Question: I've a layout like this:
'''
<LinearLayout
android:id="@+id/linearLayout5"
android:layout_width="fill_parent"
android:layout_height="0dp"
android:layout_weight=".6"
android:orientation="horizontal"
android:weightSum="1" >
<LinearLayout
android:id="@+id/relativeLayout1"
android:layout_width="0dp"
android:layout_height="fill_parent"
android:layout_weight=".5">
<LinearLayout
android:id="@+id/linearLayout4"
android:layout_width="0dp"
android:layout_height="fill_parent"
android:layout_weight=".5"
android:weightSum="1" >
<Button
android:id="@+id/posta_ateneo"
android:layout_width="0dp"
android:layout_height="wrap_content"
android:layout_gravity="center|right" // DOESN'T WORK
android:layout_weight=".6"
android:background="@drawable/round_corner"
android:gravity="center"
android:singleLine="true"
android:text="Button 1"
android:textColor="@android:color/white" />
</LinearLayout>
</LinearLayout>
<LinearLayout
android:id="@+id/linearLayout6"
android:layout_width="0dp"
android:layout_height="fill_parent"
android:layout_weight=".5"
android:weightSum="1" >
<Button
android:id="@+id/unisound"
android:layout_width="0dp"
android:layout_height="wrap_content"
android:layout_gravity="center"
android:gravity="center"
android:layout_weight=".6"
android:background="@drawable/round_corner"
android:text="Button 2"
android:textColor="@android:color/white" />
</LinearLayout>
</LinearLayout>
'''
My result is something like:

But I want something like:
<URL>
I know I can use 'RelativeLayout' to positioning 'button1' on the right but I can't use weight with that layout and I need it to support all screen size.
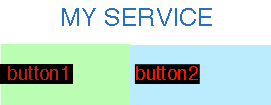
Answer: Use this xml and tell if it be of some help.
'''
<?xml version="1.0" encoding="utf-8"?>
<LinearLayout
xmlns:android="http://schemas.android.com/apk/res/android"
android:id="@+id/linearLayout5"
android:layout_width="fill_parent"
android:layout_height="wrap_content"
android:layout_weight=".6"
android:orientation="horizontal"
android:weightSum="1" >
<Button
android:id="@+id/posta_ateneo"
android:layout_width="0dp"
android:layout_height="wrap_content"
android:layout_weight="0.5"
android:gravity="center_vertical|right"
android:singleLine="true"
android:text="Button 1"
android:textColor="@android:color/white" />
<Button
android:id="@+id/unisound"
android:layout_width="0dp"
android:layout_height="wrap_content"
android:layout_weight="0.5"
android:text="Button 2"
android:textColor="@android:color/white"
android:gravity="center_vertical|left" />
</LinearLayout>
'''